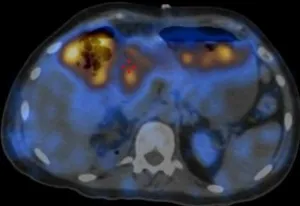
Fused SPECT CT images showing the collection of tracer in the perirenal space, paracolic gutter, and perihepatic spaces.
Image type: radiology (pet)